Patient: sex M, age 57
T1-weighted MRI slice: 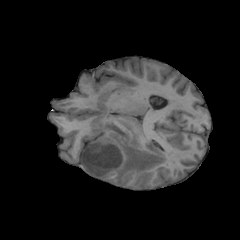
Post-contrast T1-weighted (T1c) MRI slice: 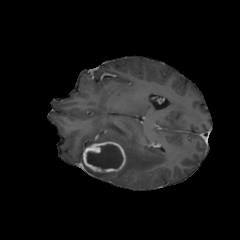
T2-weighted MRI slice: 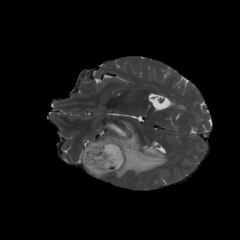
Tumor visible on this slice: yes
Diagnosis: Glioblastoma, IDH-wildtype
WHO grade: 4